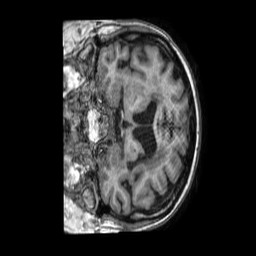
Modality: T1w
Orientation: coronal
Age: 77
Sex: female
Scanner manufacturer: philips
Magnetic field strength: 1.5 T
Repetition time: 0.007053 s
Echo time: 0.0032 s